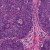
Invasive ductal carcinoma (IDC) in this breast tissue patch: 0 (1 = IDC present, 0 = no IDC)